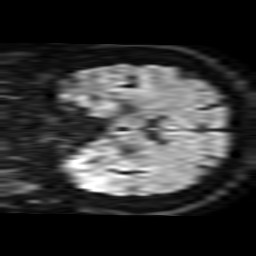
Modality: TRACE
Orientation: coronal
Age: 59
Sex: male
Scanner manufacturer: philips
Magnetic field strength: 3 T
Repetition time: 4.09 s
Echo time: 0.06069 s